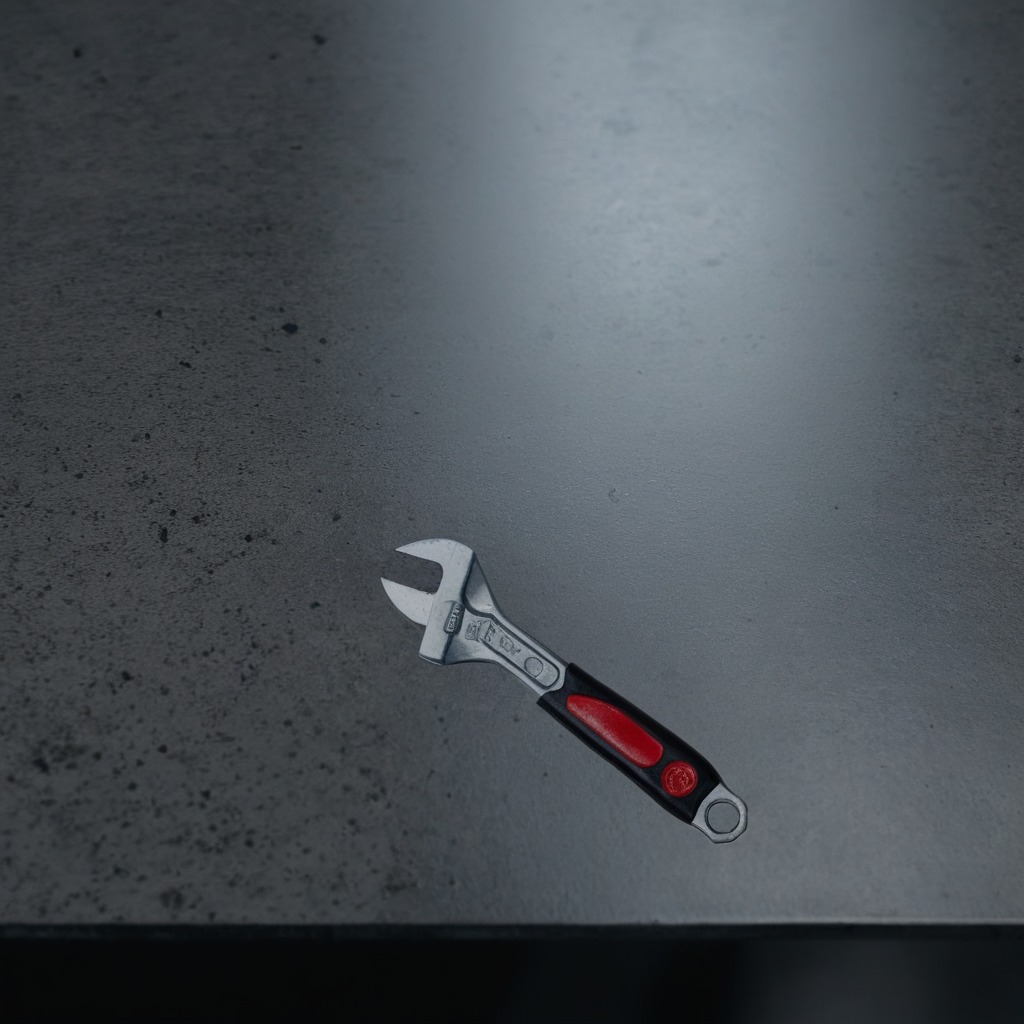
An wrench is lying on a clean granite table inside a workshop at night.